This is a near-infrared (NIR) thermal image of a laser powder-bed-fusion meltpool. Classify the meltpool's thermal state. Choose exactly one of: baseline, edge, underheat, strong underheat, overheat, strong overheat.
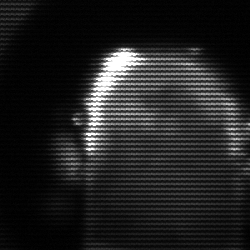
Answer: baseline